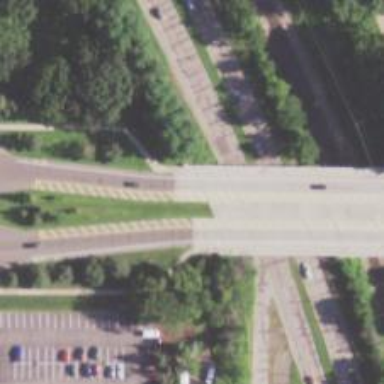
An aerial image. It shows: Tertiary road with bridge.